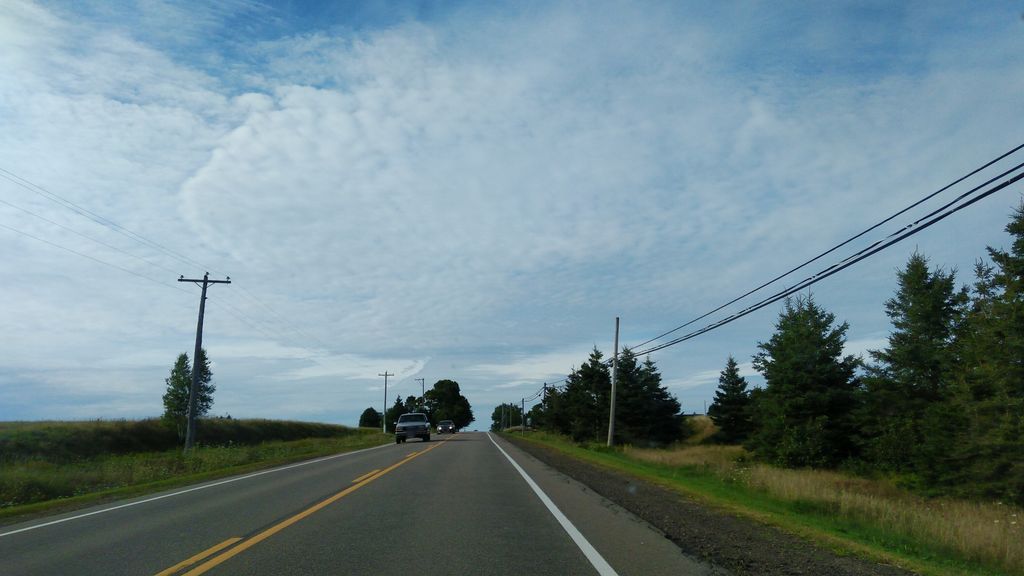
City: charlottetown